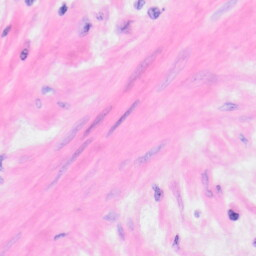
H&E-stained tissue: Kidney